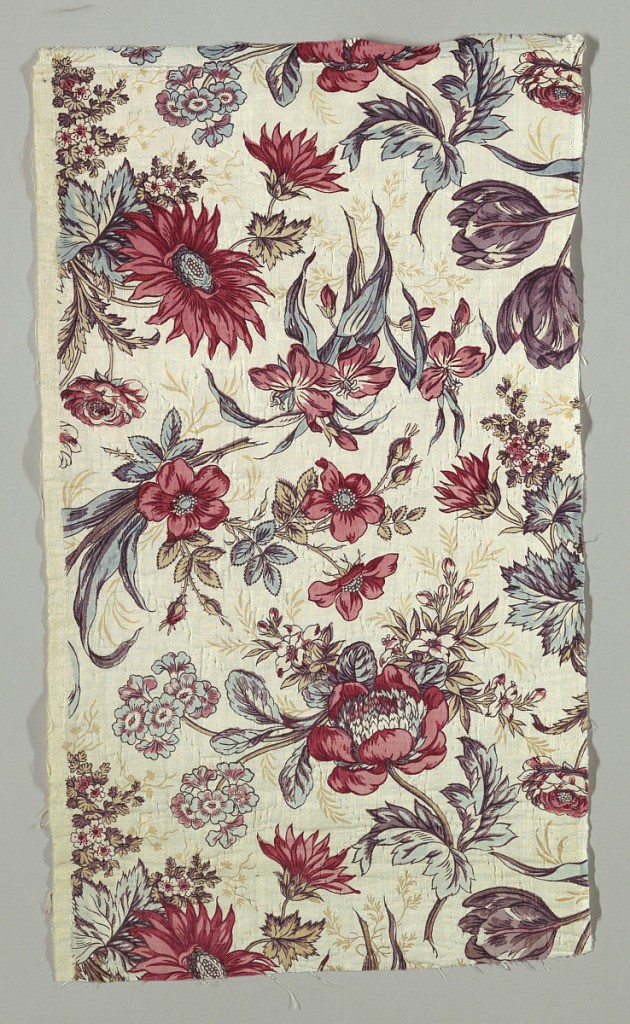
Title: Textile
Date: late 18th century
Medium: cotton Technique: block printed on plain weave, blue applied by brush
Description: Printed cotton with half-drop repeat of bunches of flowers including tulips, roses and peonies with fine yellow leaves in background.